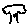
Label: tree